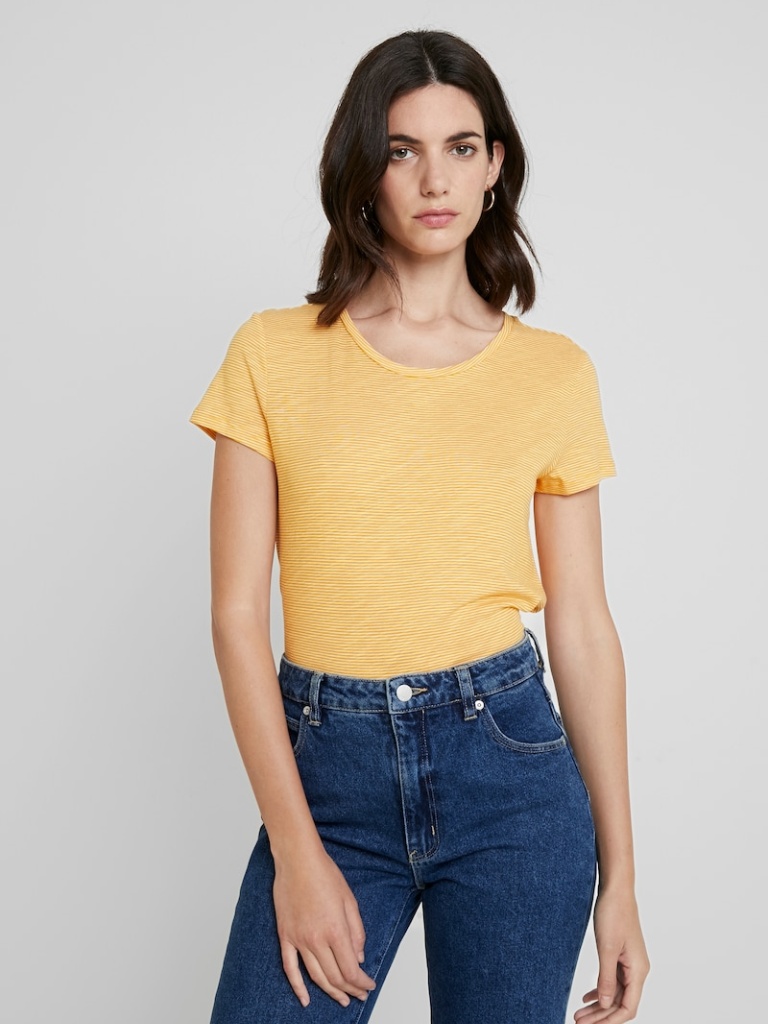
cotton tight short sleeve hip length Fully Tucked in crew t-shirt